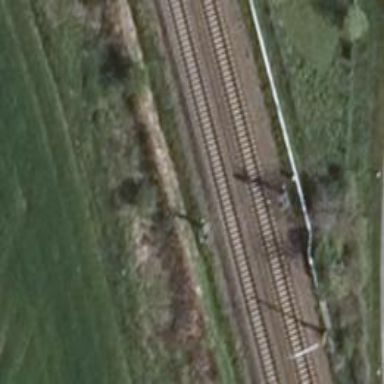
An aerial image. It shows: Signal light at railway crossing.